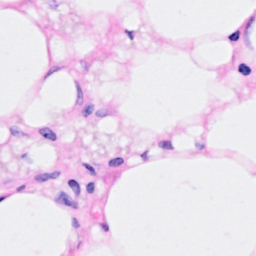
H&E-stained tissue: Breast